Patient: sex M, age 51
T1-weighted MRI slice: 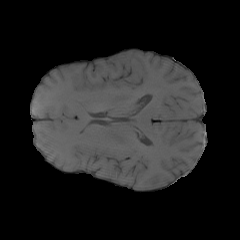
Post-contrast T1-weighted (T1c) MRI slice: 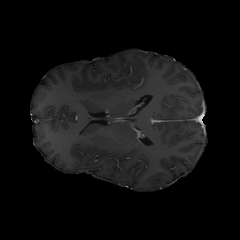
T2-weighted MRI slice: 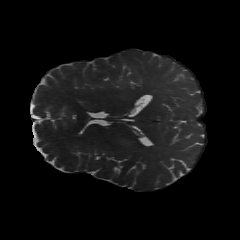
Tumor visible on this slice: no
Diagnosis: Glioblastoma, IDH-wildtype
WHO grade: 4